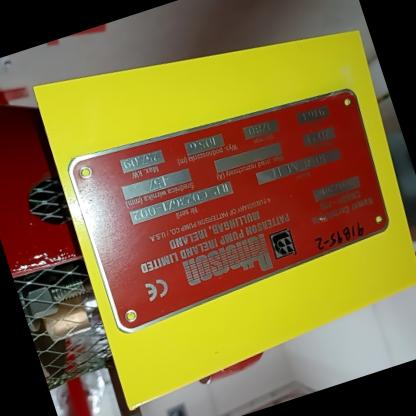
Klasa: tabliczka-znamionowa